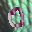
Label: 0